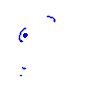
Particle: kaon